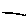
Label: line